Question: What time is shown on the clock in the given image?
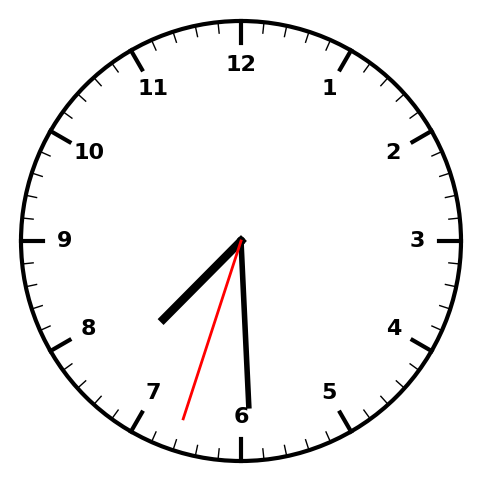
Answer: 07:29:33